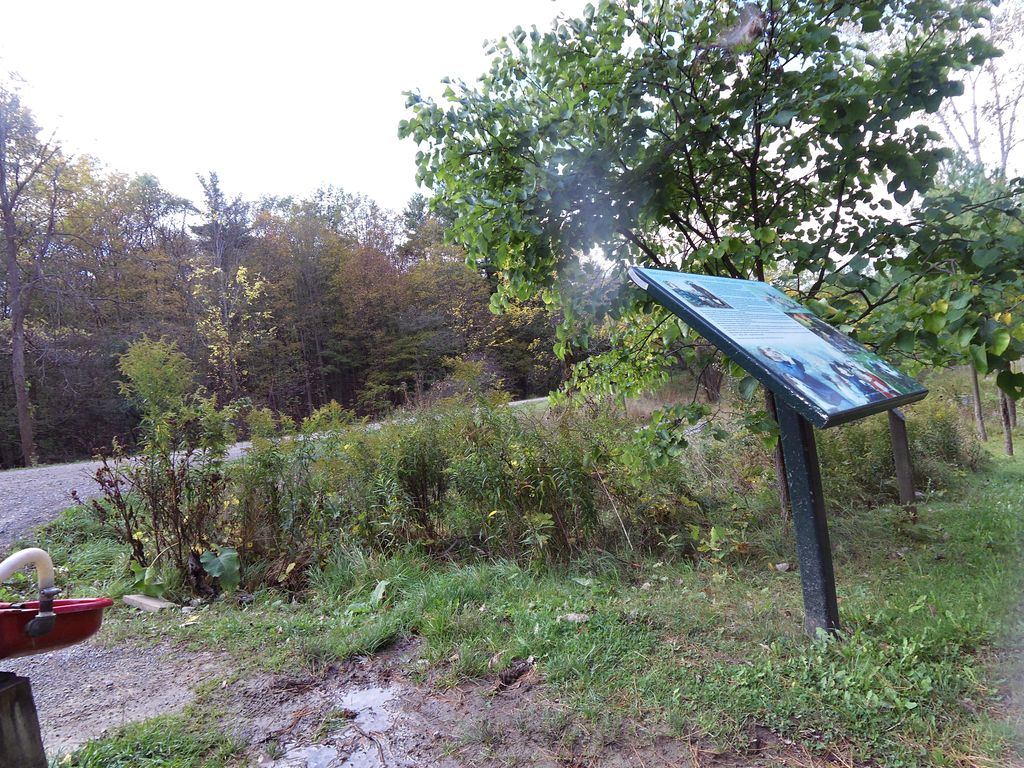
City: hamilton